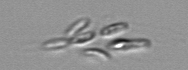
Label: Dinobryon